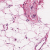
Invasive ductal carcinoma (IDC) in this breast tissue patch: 0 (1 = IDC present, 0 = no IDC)